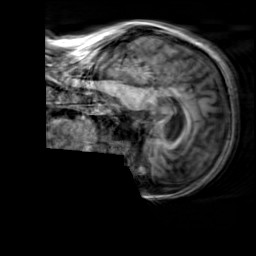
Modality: T1w
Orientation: sagittal
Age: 71
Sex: female